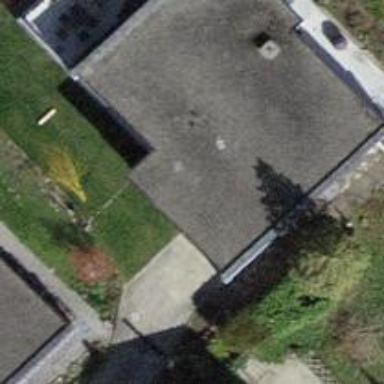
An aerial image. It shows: Building with tile roof.